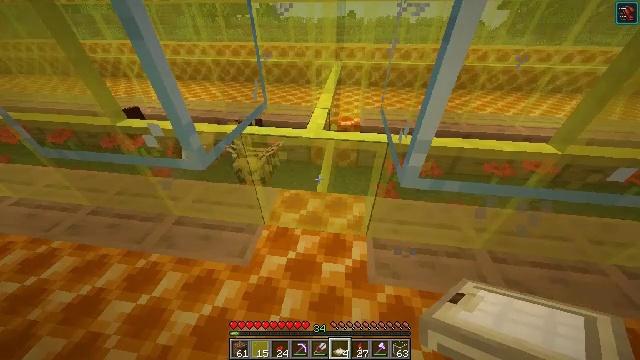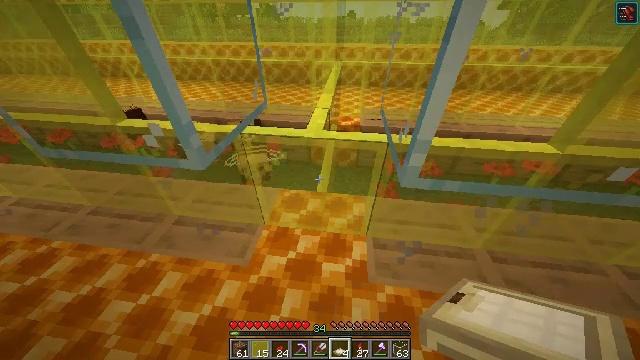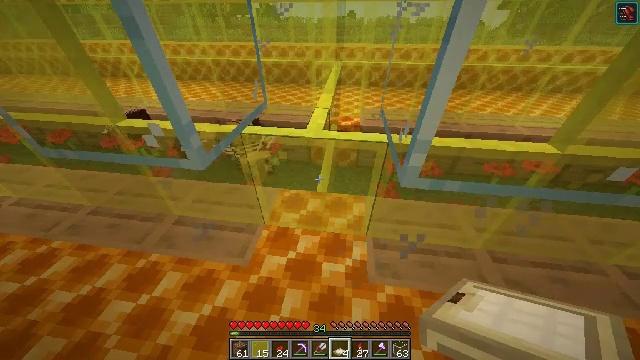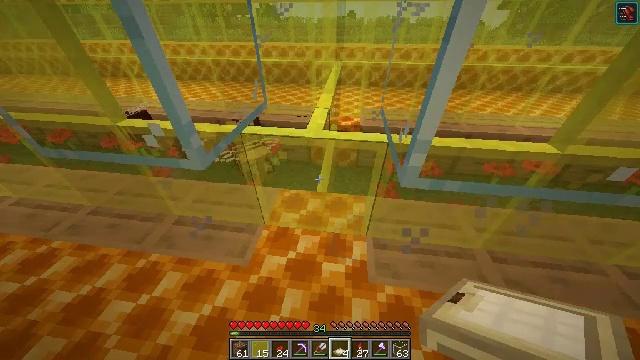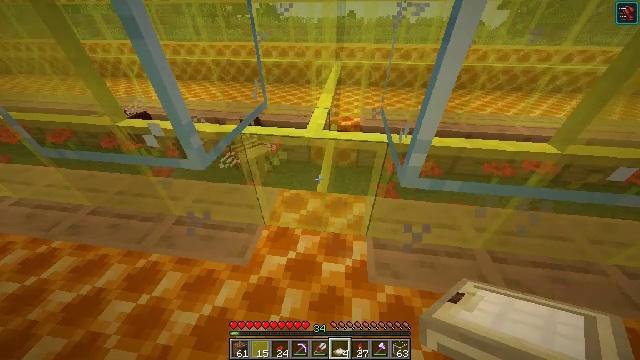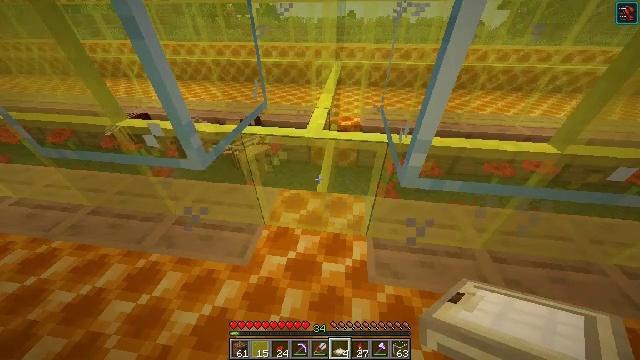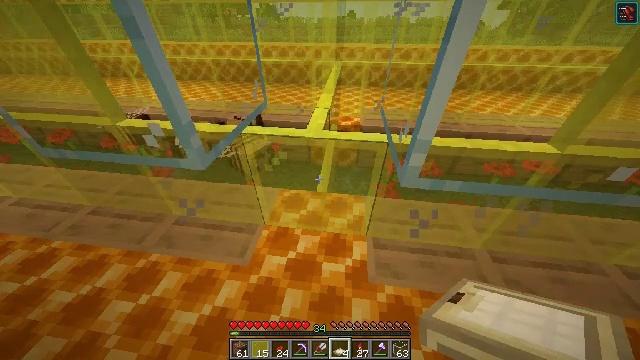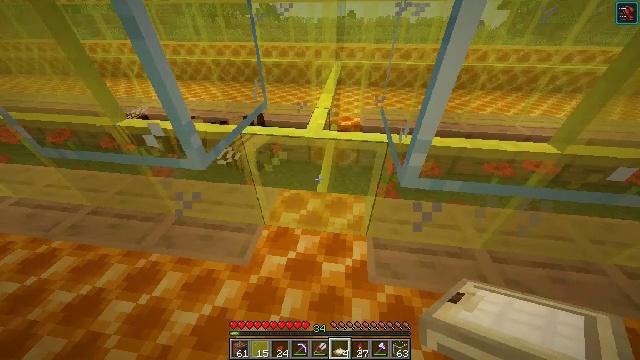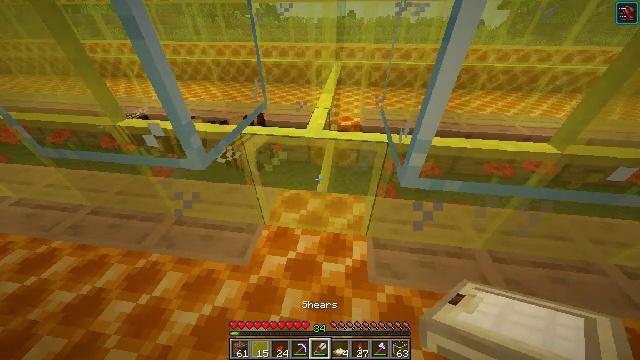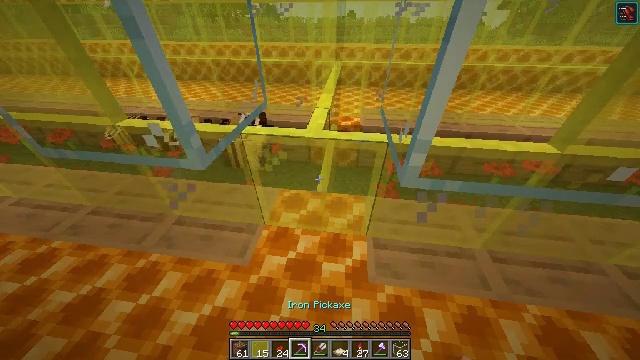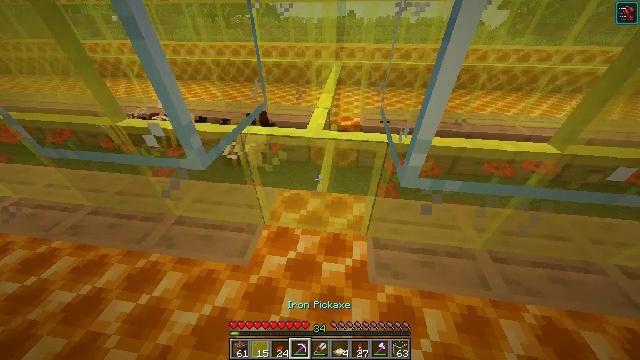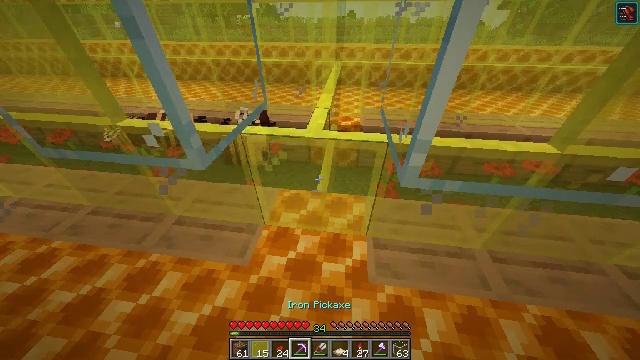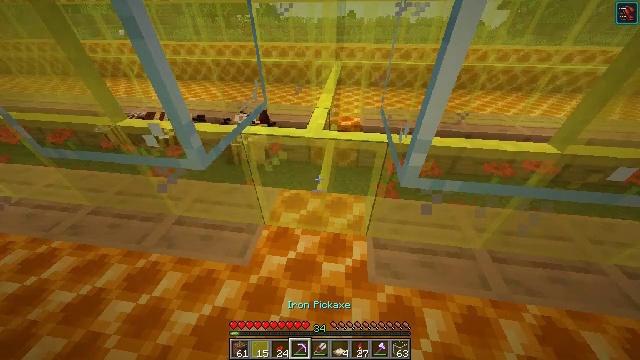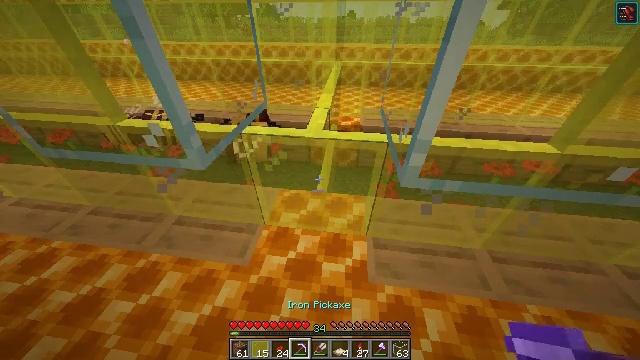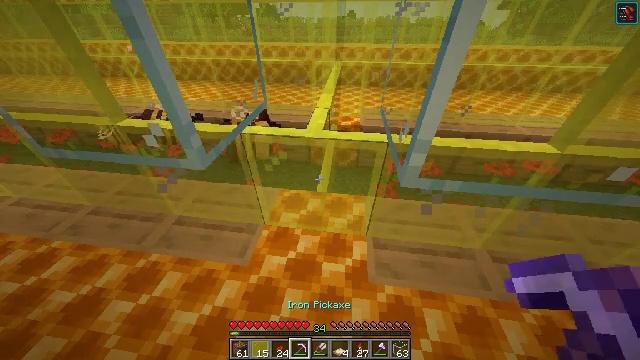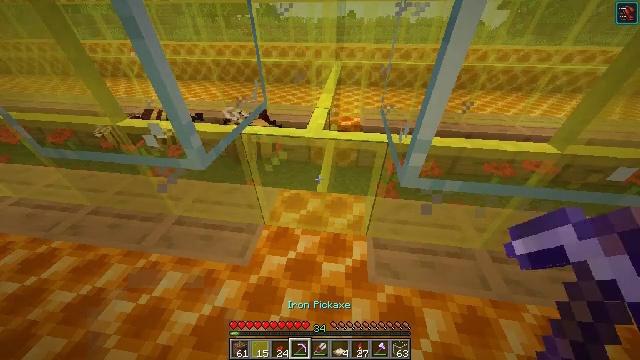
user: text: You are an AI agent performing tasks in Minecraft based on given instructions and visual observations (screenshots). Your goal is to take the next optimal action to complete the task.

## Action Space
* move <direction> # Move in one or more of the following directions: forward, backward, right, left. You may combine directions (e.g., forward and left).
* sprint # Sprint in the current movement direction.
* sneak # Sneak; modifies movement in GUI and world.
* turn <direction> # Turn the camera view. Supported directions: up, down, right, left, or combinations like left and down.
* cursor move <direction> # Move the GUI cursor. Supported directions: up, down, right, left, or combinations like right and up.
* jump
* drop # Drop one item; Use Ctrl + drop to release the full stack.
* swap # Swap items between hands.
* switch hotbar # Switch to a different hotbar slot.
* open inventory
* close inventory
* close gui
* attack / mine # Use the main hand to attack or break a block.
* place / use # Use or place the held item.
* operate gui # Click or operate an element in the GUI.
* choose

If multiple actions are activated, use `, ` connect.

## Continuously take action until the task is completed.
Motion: motion action
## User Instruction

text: Mine the yellow stained glass pane to remove it.
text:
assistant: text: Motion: no_op
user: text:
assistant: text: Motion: no_op
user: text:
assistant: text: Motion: no_op
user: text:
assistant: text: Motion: no_op
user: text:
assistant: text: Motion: no_op
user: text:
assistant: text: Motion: no_op
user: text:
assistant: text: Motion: no_op
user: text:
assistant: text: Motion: no_op
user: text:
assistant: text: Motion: no_op
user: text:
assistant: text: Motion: no_op
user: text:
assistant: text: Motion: no_op
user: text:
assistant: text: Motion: no_op
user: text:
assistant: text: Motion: no_op
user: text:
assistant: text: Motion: no_op
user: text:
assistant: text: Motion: no_op
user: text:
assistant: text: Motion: no_op
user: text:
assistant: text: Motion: no_op
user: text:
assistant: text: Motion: no_op
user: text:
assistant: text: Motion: turn down
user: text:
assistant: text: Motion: turn down, attack / mine
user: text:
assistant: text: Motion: attack / mine
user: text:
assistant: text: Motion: attack / mine
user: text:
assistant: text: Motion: attack / mine
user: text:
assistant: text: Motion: attack / mine
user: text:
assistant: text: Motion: attack / mine
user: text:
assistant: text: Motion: attack / mine
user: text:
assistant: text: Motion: attack / mine
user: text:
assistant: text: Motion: attack / mine
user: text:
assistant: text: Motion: attack / mine
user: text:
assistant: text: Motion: attack / mine